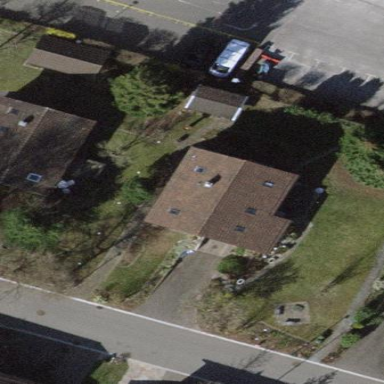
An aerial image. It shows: Detached building.